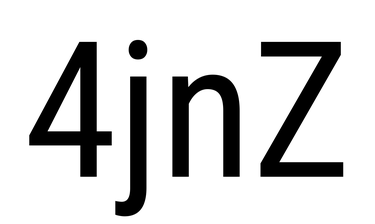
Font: Roboto_Condensed_Regular